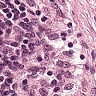
Metastatic tissue present: no